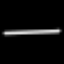
Label: line